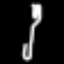
Label: fork